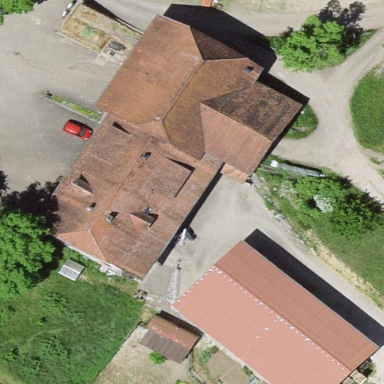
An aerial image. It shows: Farmyard area.